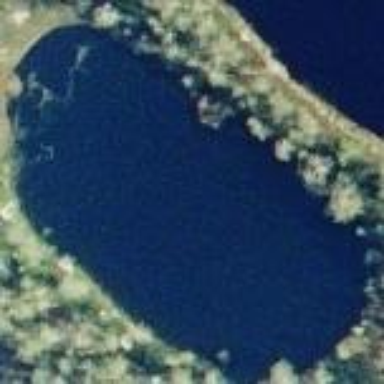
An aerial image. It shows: Serene pond surrounded by nature.